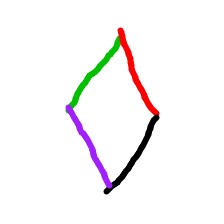
Shape: rhombus